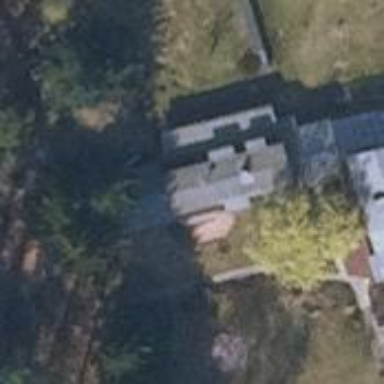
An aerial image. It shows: Guest house that is used as residence.